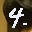
Label: 4